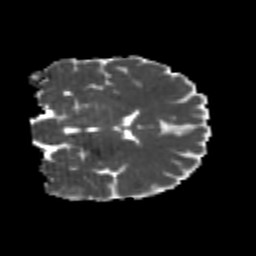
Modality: MD
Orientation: coronal
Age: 24
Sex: male
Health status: healthy
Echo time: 0.074 s